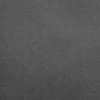
Atmospheric dust classification: dusty